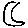
Label: moon